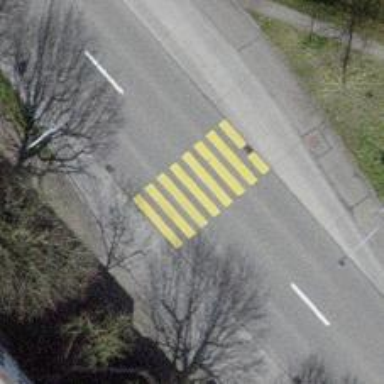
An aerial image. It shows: Marked crossing on the road.